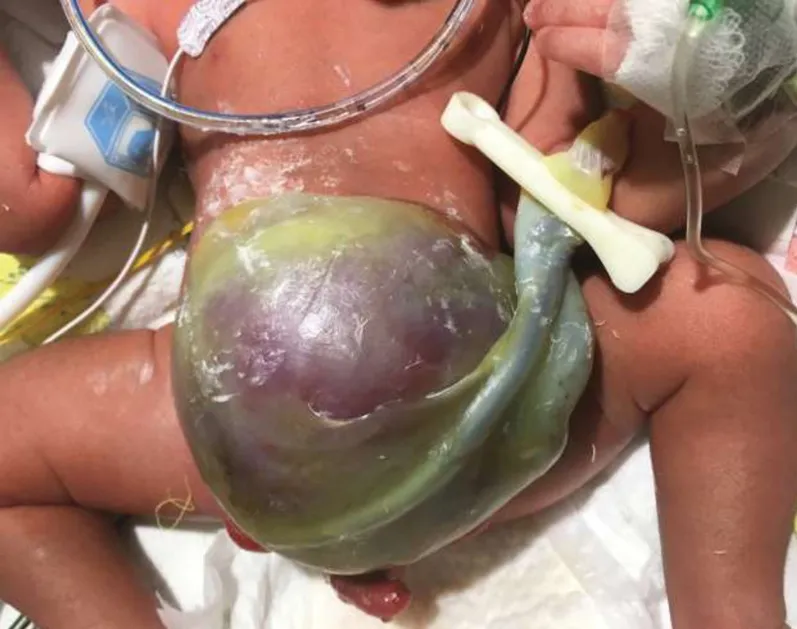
Day of life 1: Large liver containing omphalocele.
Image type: medical_photograph (other_medical_photograph)